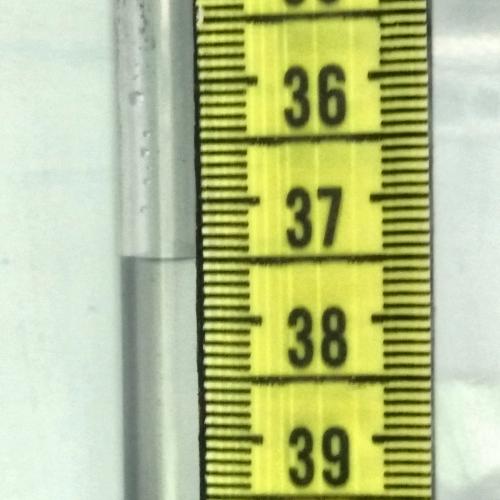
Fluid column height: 37.5 cm